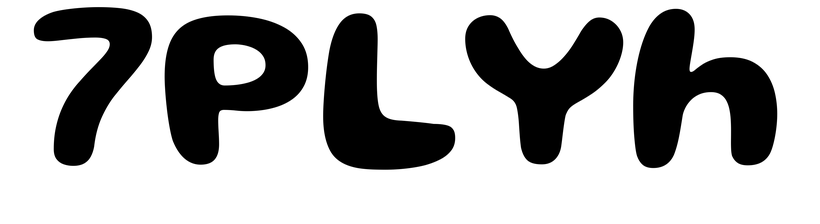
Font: Gluten_SemiBold